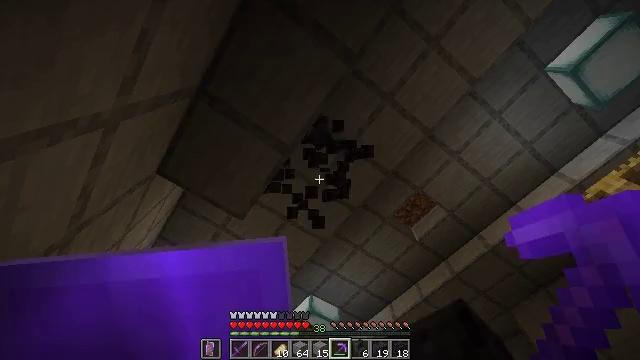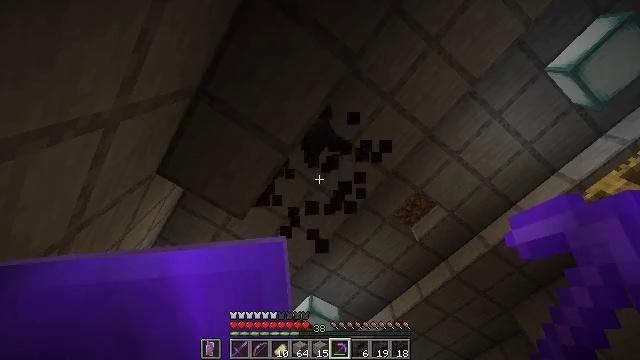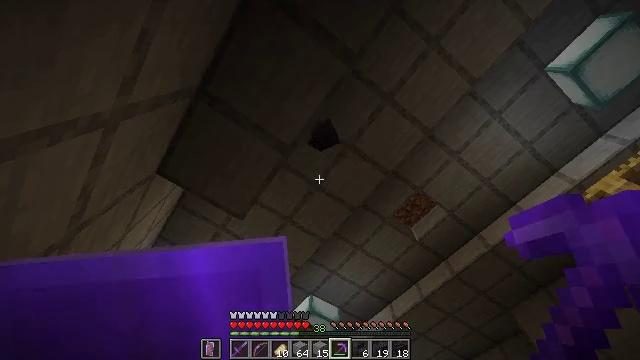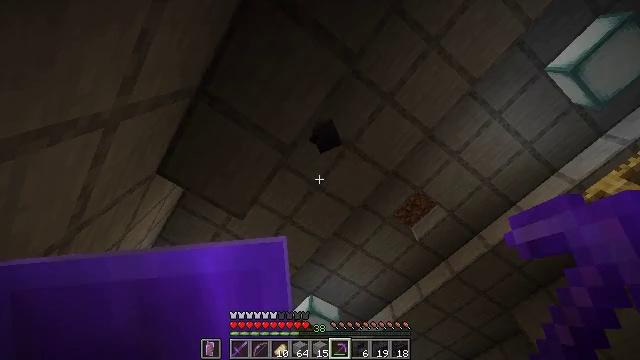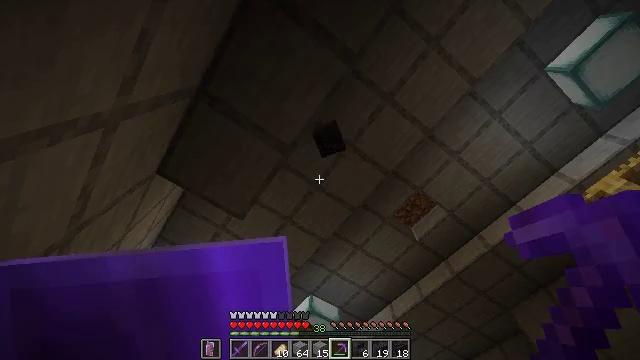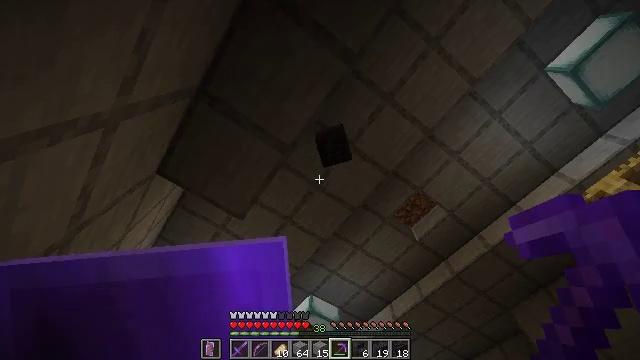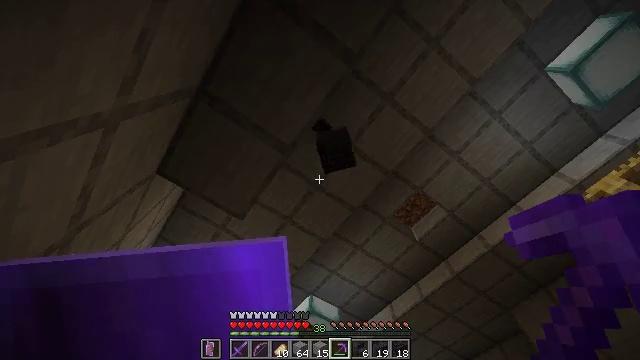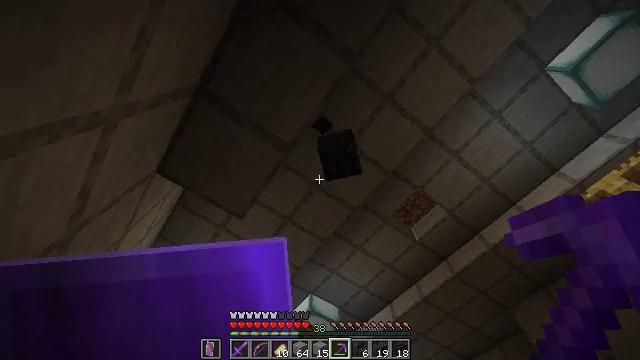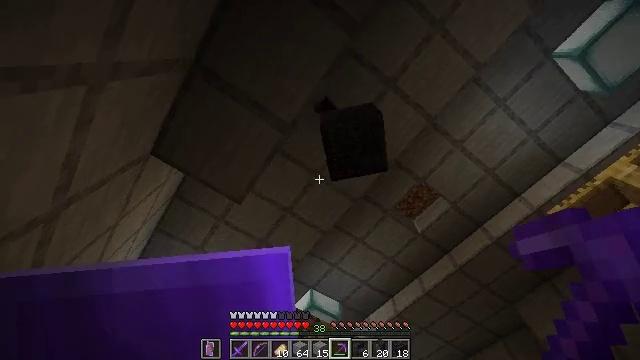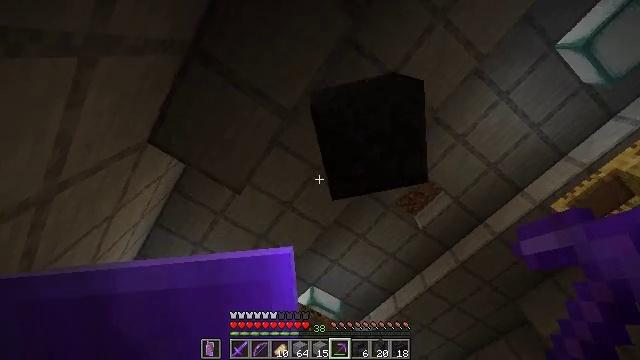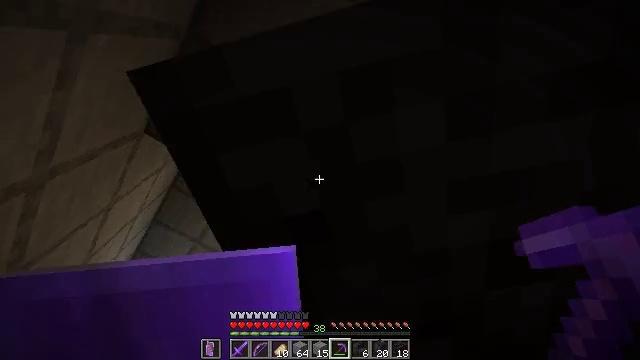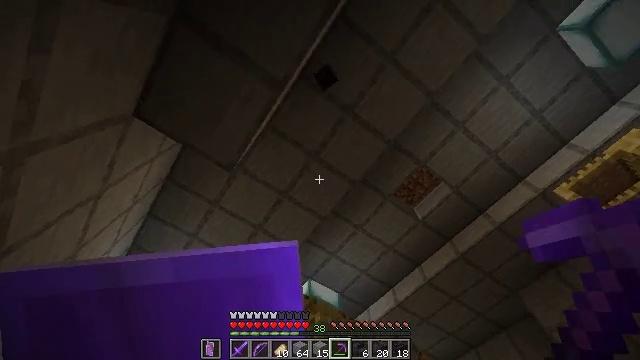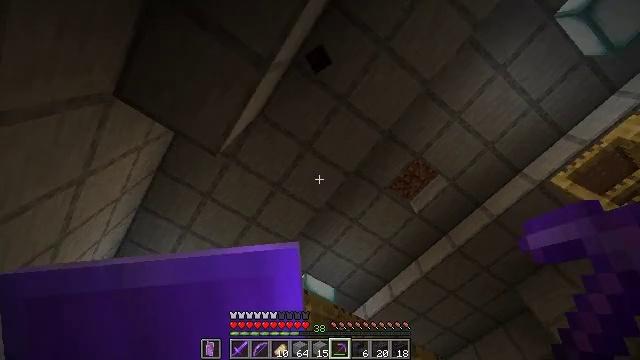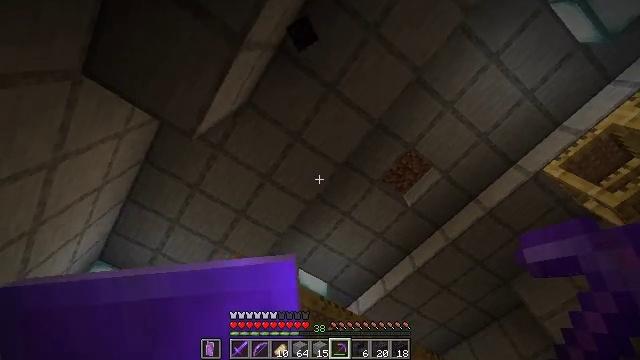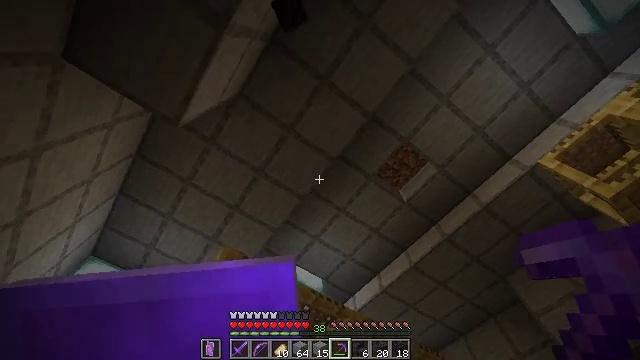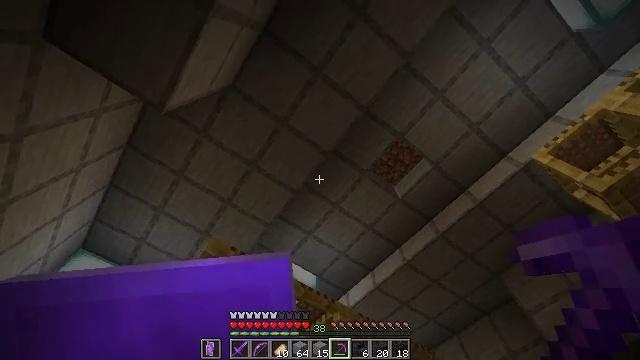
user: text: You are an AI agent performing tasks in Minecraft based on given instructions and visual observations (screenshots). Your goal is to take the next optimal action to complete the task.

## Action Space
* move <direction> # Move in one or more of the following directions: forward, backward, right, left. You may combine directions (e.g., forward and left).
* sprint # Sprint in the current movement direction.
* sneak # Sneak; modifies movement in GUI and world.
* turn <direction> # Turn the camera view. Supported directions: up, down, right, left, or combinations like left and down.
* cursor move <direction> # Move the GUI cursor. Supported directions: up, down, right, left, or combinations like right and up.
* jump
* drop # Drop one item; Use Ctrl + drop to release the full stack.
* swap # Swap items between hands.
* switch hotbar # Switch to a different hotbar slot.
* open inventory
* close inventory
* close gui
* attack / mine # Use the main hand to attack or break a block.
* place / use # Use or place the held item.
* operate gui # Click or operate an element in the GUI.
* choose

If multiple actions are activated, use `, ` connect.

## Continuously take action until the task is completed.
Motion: motion action
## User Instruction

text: Attack the smooth stone block to break it.
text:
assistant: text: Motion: no_op
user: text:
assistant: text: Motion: no_op
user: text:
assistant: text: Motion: no_op
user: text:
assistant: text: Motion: no_op
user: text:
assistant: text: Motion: no_op
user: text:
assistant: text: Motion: no_op
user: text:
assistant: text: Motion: move forward
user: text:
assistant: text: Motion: move forward
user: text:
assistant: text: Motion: move forward
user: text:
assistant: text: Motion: move forward and move right
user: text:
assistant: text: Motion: move forward and move right
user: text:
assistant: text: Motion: move forward and move right
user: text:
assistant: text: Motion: move forward and move right
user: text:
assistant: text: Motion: no_op
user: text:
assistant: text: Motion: no_op
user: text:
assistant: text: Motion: no_op
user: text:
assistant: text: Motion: no_op
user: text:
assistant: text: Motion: no_op
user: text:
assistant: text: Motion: no_op
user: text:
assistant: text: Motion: no_op
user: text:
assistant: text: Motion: no_op
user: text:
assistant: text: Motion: no_op
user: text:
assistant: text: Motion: no_op
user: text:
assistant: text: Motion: no_op
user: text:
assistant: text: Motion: no_op
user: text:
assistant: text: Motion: no_op
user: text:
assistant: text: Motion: turn left
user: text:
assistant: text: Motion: turn left
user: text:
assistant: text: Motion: turn left
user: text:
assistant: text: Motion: move right, turn left